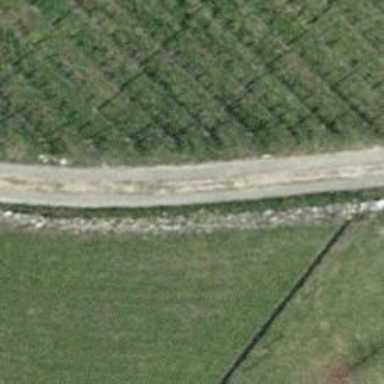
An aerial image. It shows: Track road with grade3 tracktype.